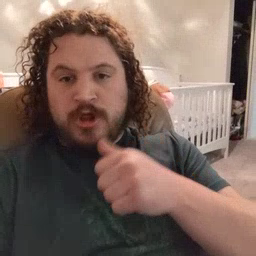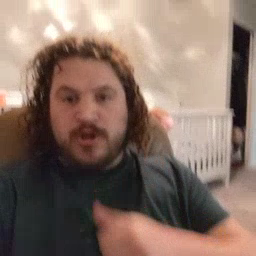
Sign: girl